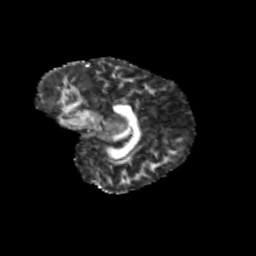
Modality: FA
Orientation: sagittal
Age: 12
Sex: female
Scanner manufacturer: siemens
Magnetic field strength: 3 T
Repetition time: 3.8 s
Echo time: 0.07 s